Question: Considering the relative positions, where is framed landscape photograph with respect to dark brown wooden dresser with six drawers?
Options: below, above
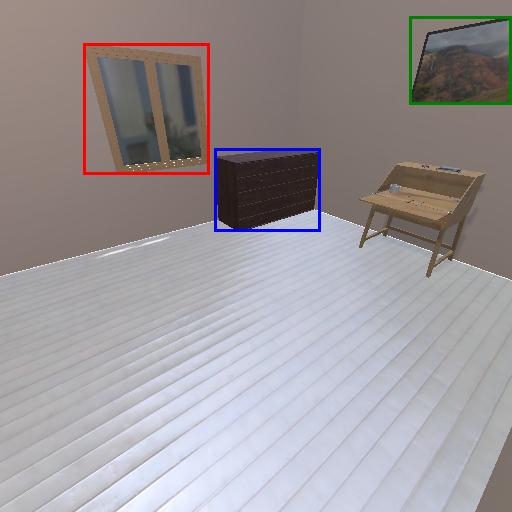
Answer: below